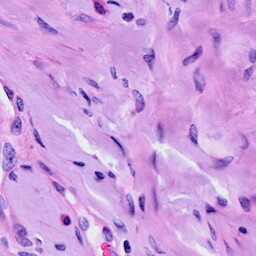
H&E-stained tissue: Cervix